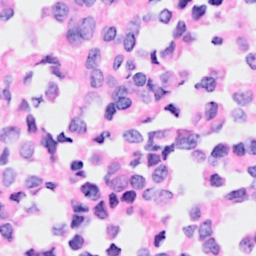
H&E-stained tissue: Breast